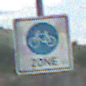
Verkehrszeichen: BeginnFahrradzone
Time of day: MorningAfternoon
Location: Outdoor (Nature)
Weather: PartlyCloudy
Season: NotSpecified
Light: Natural